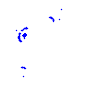
Particle: proton